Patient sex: F
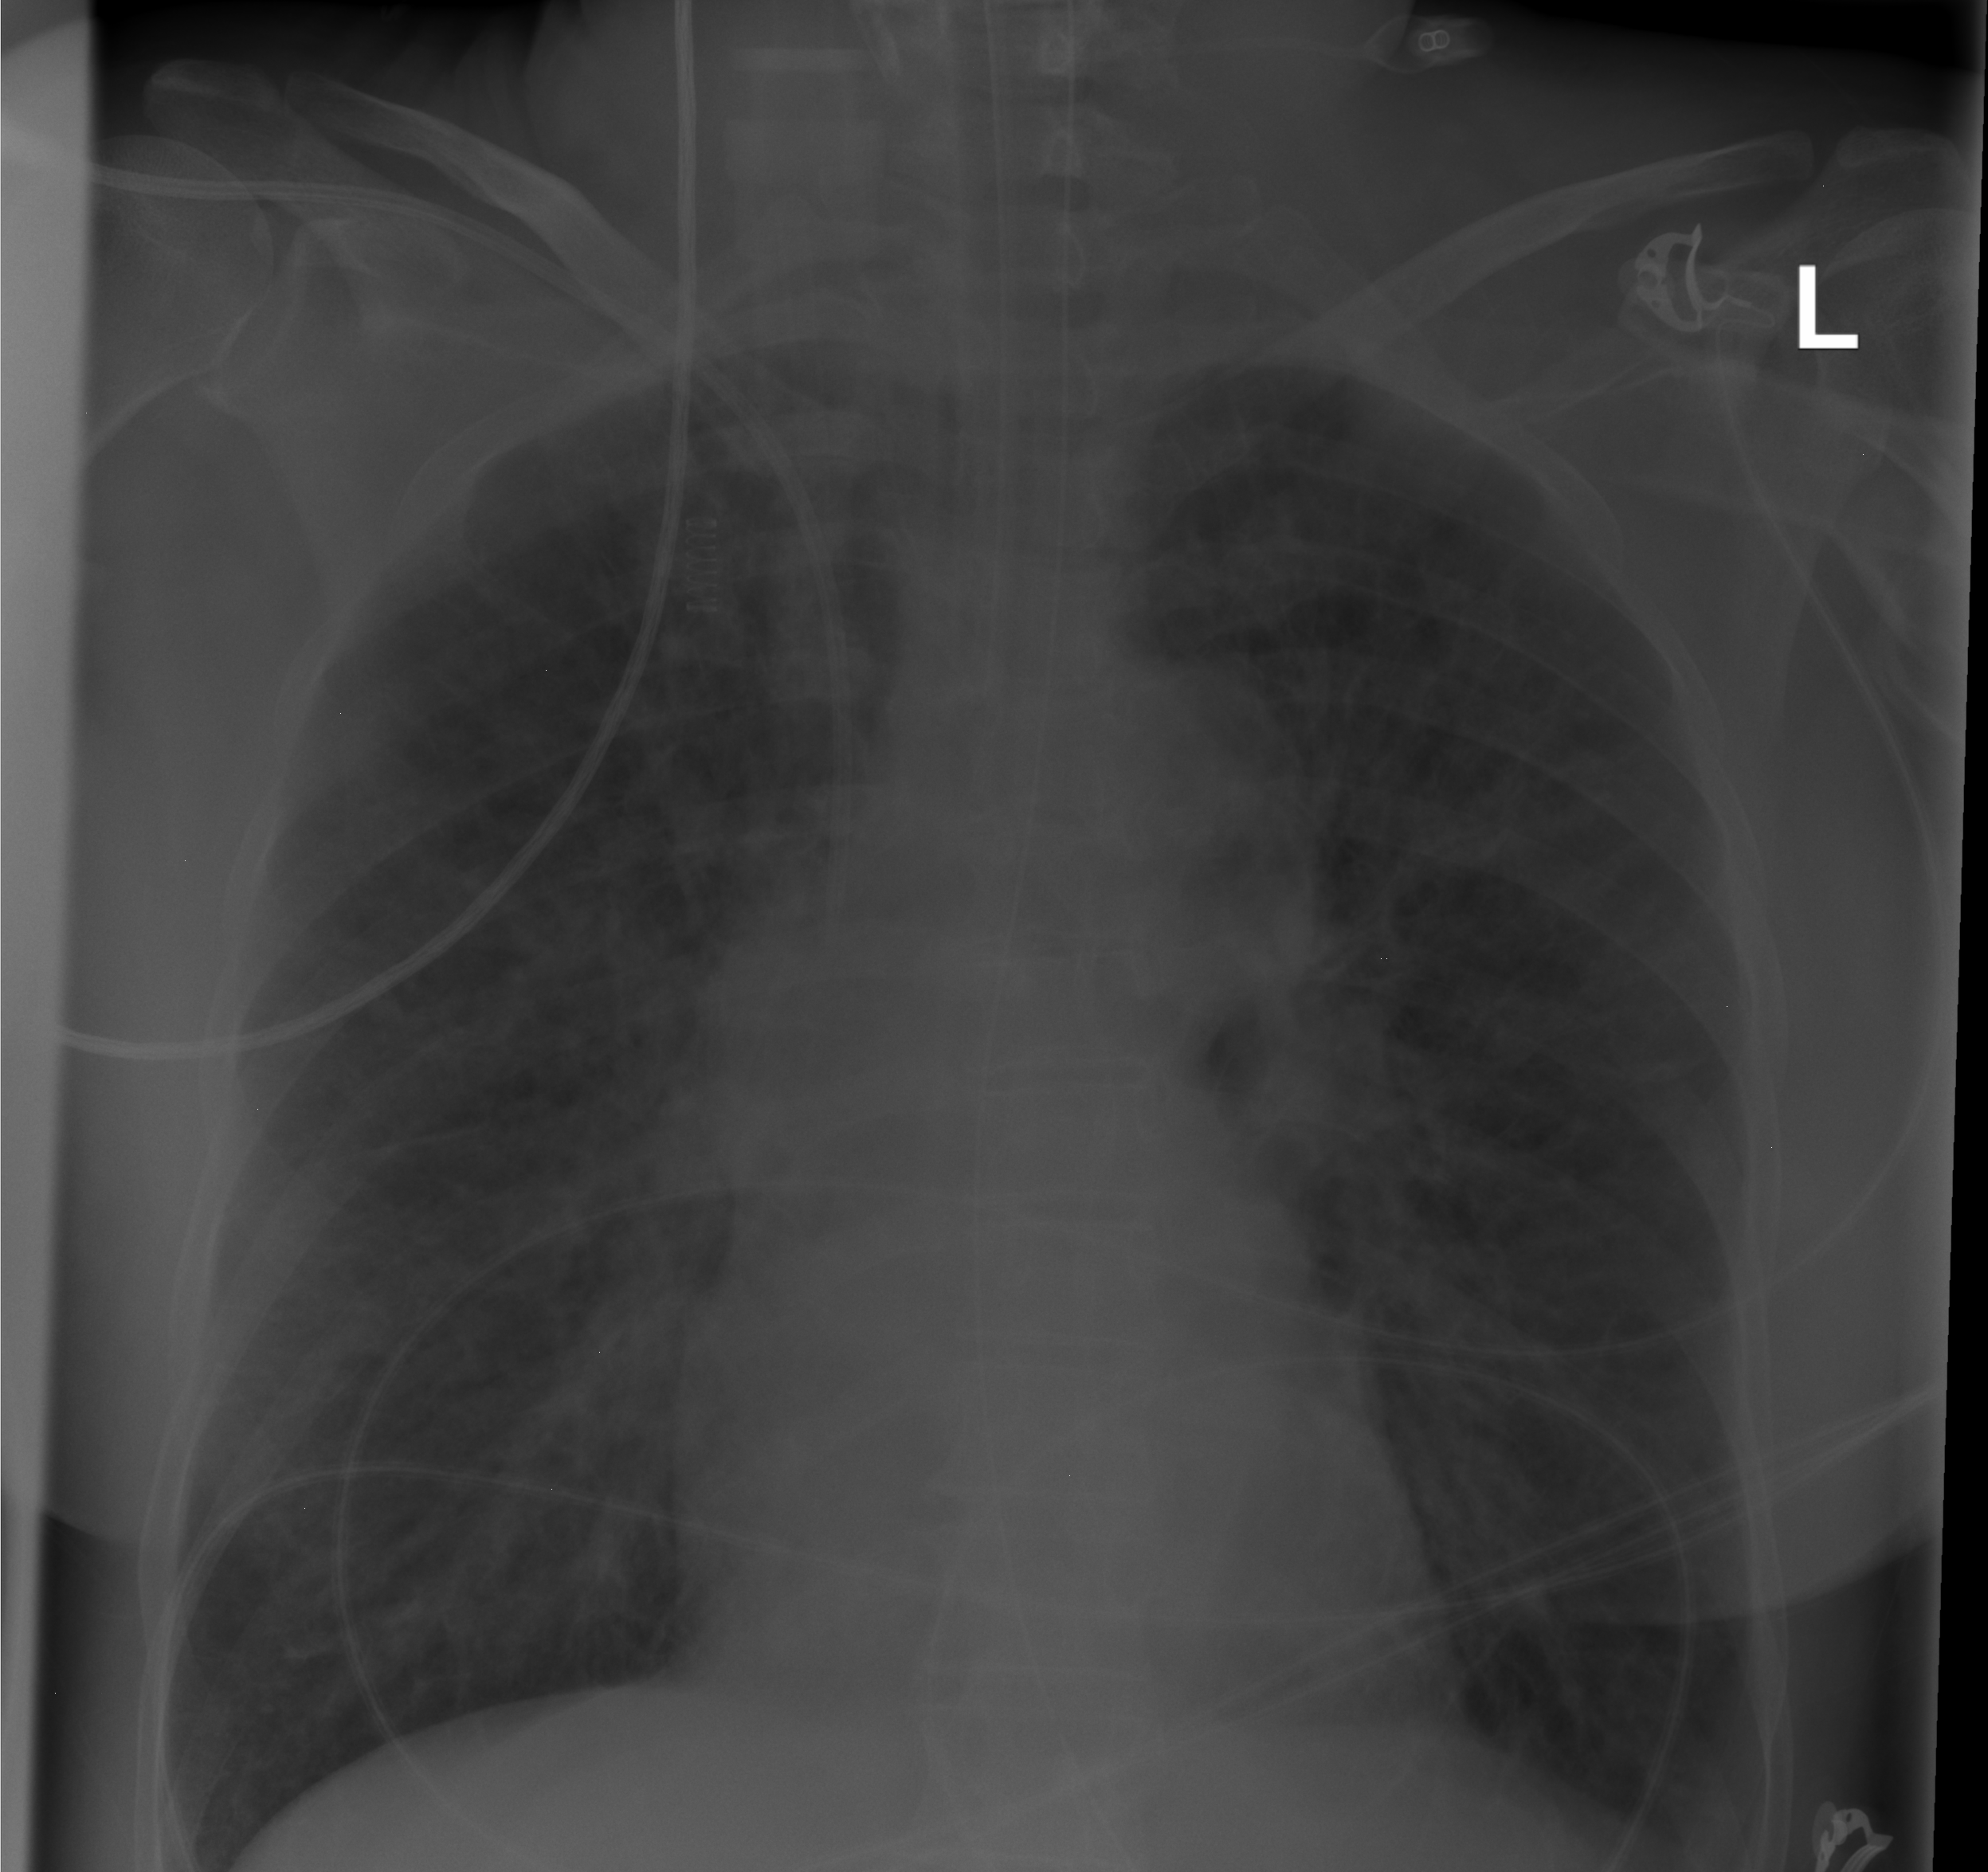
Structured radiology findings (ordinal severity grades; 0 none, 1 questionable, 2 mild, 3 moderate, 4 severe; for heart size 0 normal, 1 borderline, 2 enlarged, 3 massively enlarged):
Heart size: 0
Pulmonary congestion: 2
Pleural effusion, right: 0
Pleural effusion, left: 0
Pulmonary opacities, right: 3
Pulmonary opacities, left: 3
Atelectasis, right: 0
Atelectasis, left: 0